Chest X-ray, PA view. Patient: 47 years old, sex F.
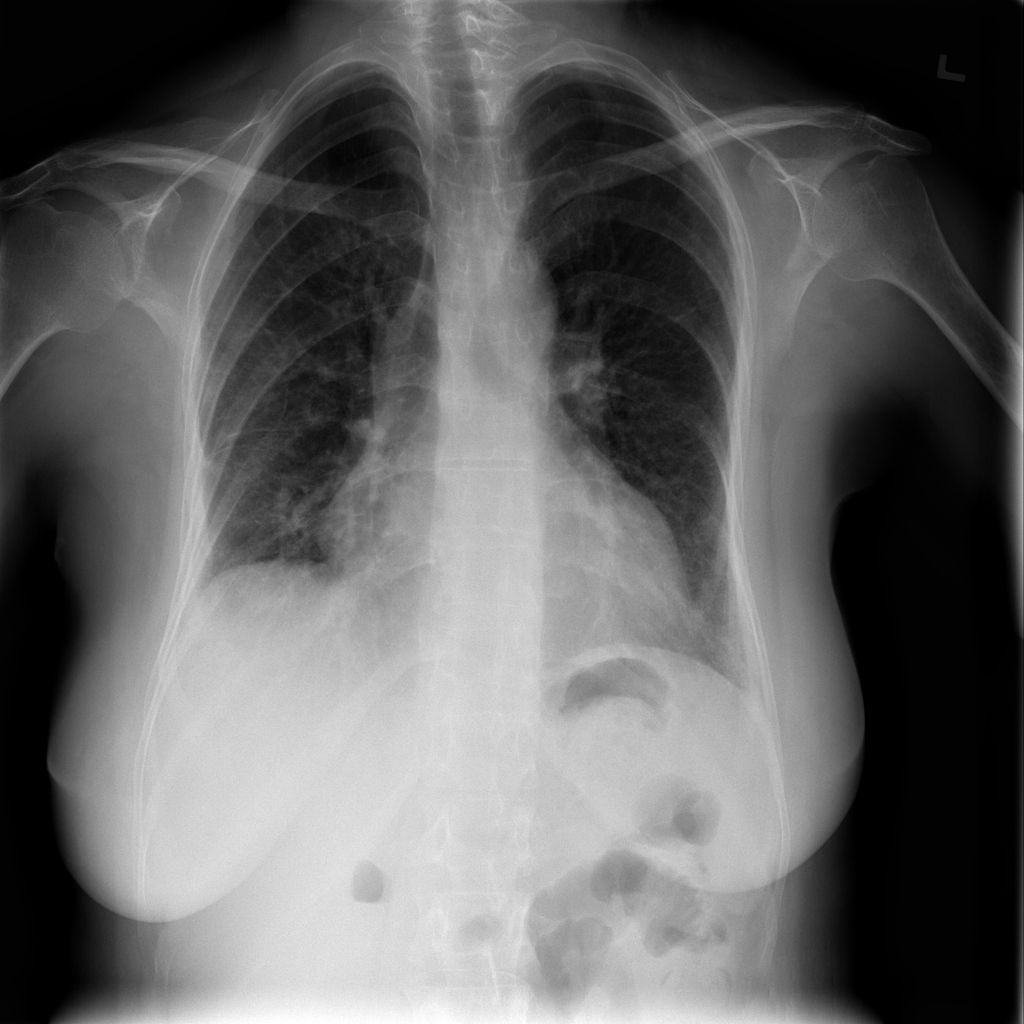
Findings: No Finding